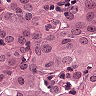
Metastatic tissue present: yes